Question: My code works, but I need it to run in under 1 second.
How do I do that?

'''
import math
import time
t=time.time()
line = input().split(' ')
Alen = int(line[0])
Blen = int(line[1])
A = input().split(' ')
B = input().split(' ')
total=0
for i, Ai in enumerate(A):
for j, Bj in enumerate(B):
total+= abs((int(Ai)-int(Bj)))*(int(i)-int(j))
print(total)#, time.time()-t)
'''
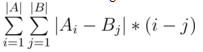
Answer: This should be a bit faster; no way of telling how much without some sample data.
'''
import time
def get_ints(s):
return [int(i) for i in s.split()]
t = time.time()
Alen, Blen = get_ints(input())
A = get_ints(input())
B = get_ints(input())
total = sum(abs(Ai - Bj) * (i - j) for i,Ai in enumerate(A) for j,Bj in enumerate(B))
print(total)#, time.time()-t)
'''